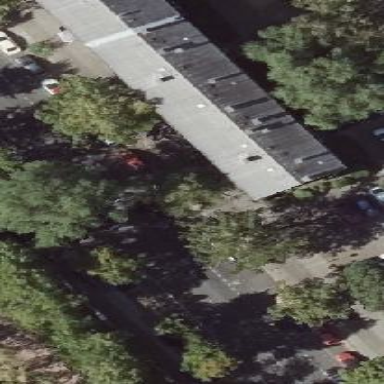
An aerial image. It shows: Gabled roofed apartment building with grey roof.